The image is an STFT spectrogram (time versus frequency) of a rolling-element bearing's vibration signal. Determine the bearing's health state. Answer with exactly one of: normal, inner_race, outer_race, ball.
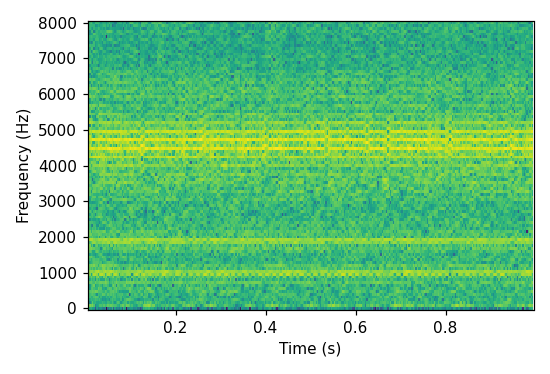
Answer: outer_race